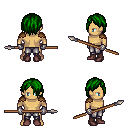
a pixel art fantasy rpg character, male body template, human, tanned skin, leather shoulder armor, metal pants, green bangs hairstyle, metal gloves, maroon shoes, spear, four views (front, back, left, right), 2x2 character sprite sheet, small pixel art, hard edges, no anti-aliasing